Interaction volume radius: 5 \u00c5
Interaction volume height: 35 \u00c5
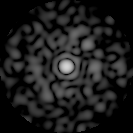
Disorder parameter: 0.7765